Question: I want to have on my html-site an combobox like on the following img. I want to get the selected values and print in out. How can I create this comboBox?? I have tried the Google API Visualization CategoryFilter Control. But you can not customize the google control.

Thank you
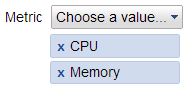
Answer: I just mocked up a combo-box like you described: <URL>
Basically, you need to use JS to capture the 'onchange' event of the select box, and then append its value to some target area with specific styling by generating an HTML string from your function. Keep styles out of the JS and instead style it through the use of a CSS class.
HTML Markup:
'''
<form>
<select id="selector">
<option>Magic</option>
<option>Canaries</option>
<option>Unicorns</option>
</select>
</form>
<div id="target-area"></div>
'''
JS Code
'''
(function () {
document.getElementById("selector").addEventListener("change", function () {
var val = this.options[this.selectedIndex].value;
var genId = val + "-close";
if (!document.getElementById(genId)) {
var htmlstr = "<div class='pasted-option'>" + val + "<span id='" + genId + "'>x</span></div>";
var targetArea = document.getElementById("target-area");
targetArea.innerHTML += htmlstr;
var closeButton = document.getElementById(genId);
closeButton.addEventListener("click", function () {
var parent = this.parentNode;
parent.parentNode.removeChild(parent);
});
}
});
}(window));
'''
As you can see within the code, we also generate an id for the span based on the item's name so that we can make a call to it later for removal from the list. It also gives us the ability to check and make certain the value doesn't already exist within the list.